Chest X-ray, AP view. Patient: 59 years old, sex M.
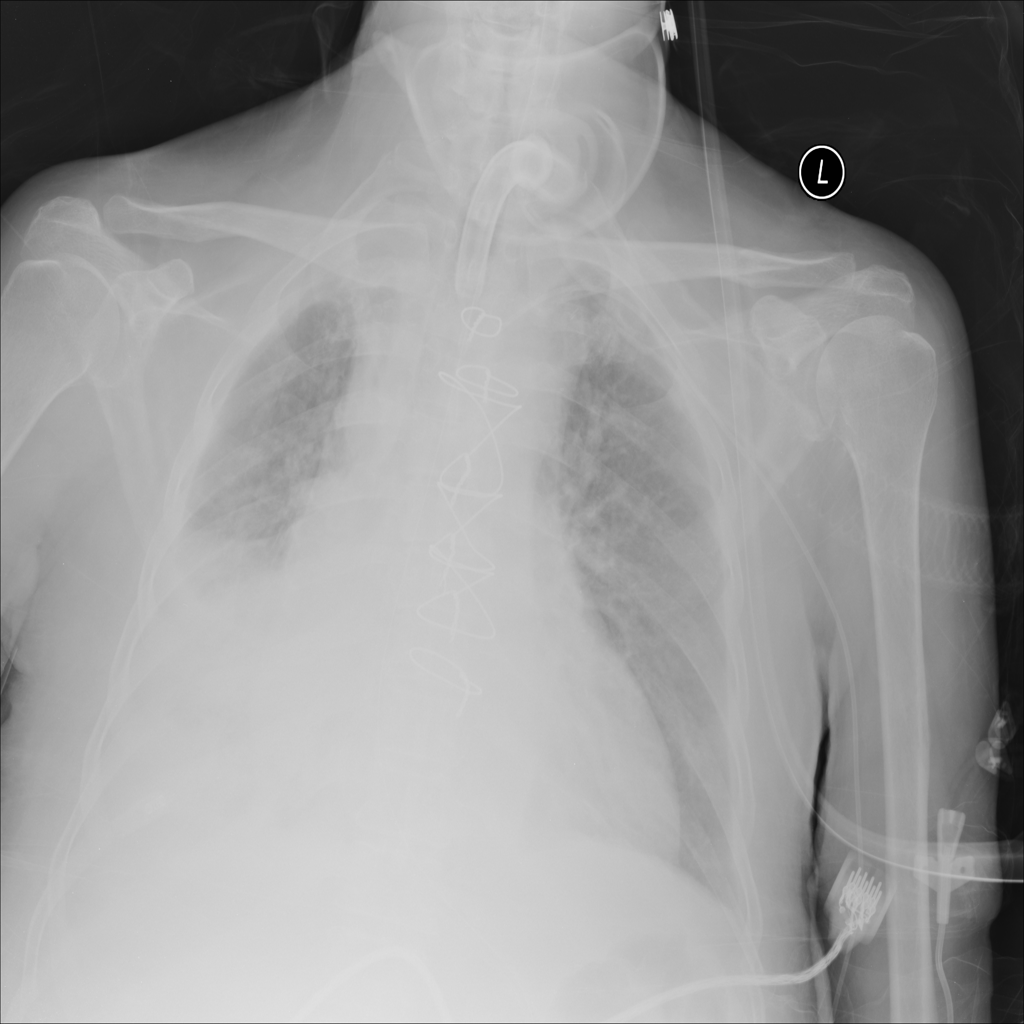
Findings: No Finding